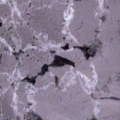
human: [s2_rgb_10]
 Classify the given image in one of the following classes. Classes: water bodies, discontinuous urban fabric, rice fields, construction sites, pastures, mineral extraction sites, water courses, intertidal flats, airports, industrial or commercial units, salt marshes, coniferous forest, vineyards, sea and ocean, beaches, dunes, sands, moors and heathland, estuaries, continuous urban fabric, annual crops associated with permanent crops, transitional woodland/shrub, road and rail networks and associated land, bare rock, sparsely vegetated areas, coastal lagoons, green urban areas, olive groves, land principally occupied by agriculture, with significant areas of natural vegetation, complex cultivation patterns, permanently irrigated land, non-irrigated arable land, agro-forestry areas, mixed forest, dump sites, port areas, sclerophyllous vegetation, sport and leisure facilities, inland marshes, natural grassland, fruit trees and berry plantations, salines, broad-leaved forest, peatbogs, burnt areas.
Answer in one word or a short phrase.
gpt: sea and ocean